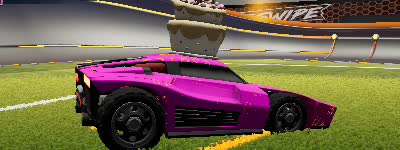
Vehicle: breakout